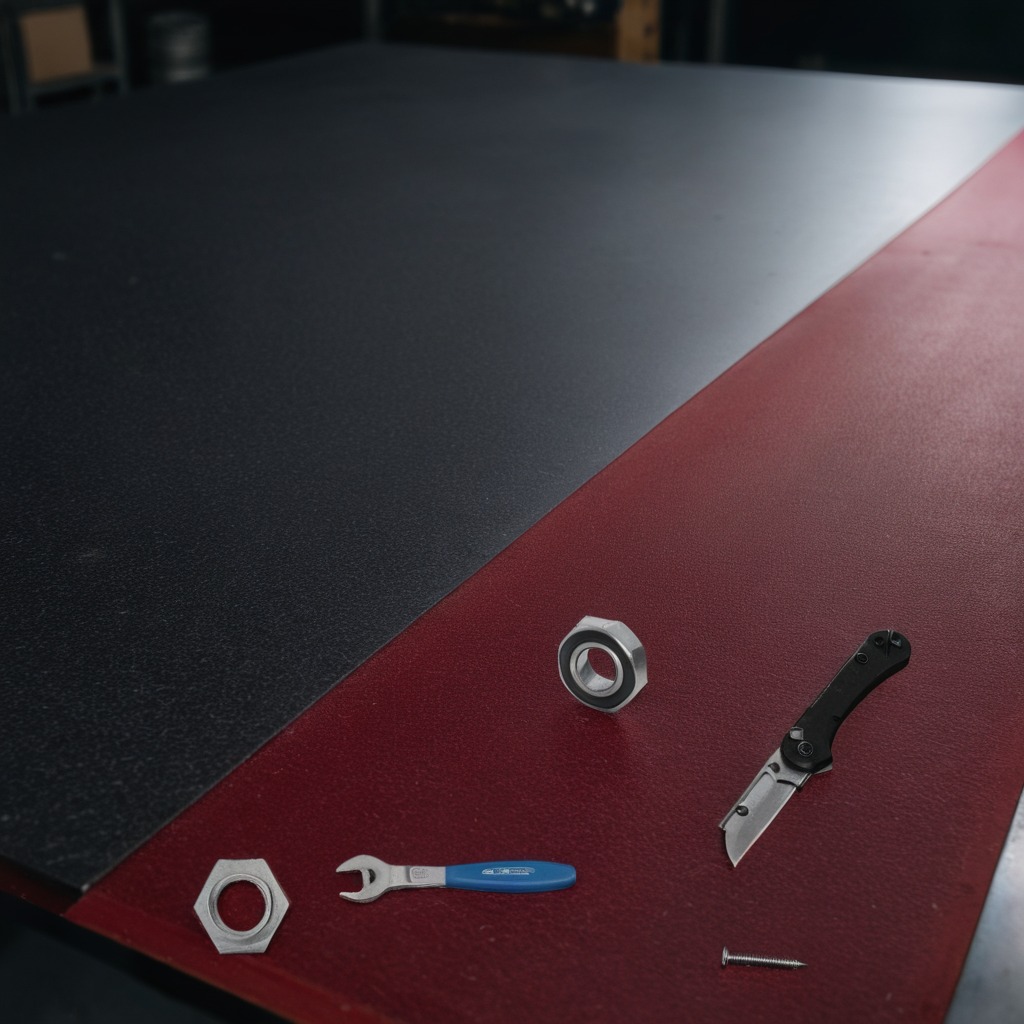
A ball bearing, a knife, a screw, a nut, and a wrench are lying on the clean granite tabletop covered with a red rubber mat inside a workshop at night dim ambient light soft shadows worn but beneath the mat